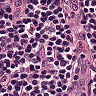
Metastatic tissue present: no